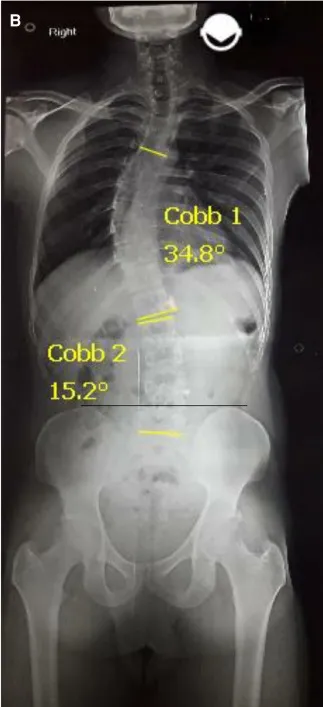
(B) Post-intervention major cobb 34.8. Showing pelvic symmetry.
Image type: radiology (x_ray)